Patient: sex M, age 66
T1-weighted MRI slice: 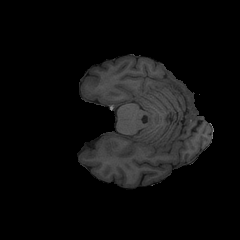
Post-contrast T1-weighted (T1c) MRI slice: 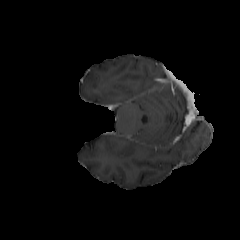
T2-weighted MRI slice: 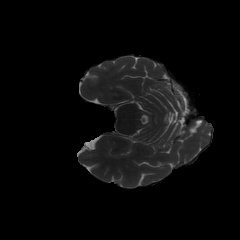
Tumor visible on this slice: no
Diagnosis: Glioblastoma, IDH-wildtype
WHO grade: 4